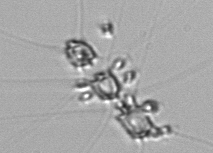
Label: Chaetoceros_didymus_TAG_external_flagellate